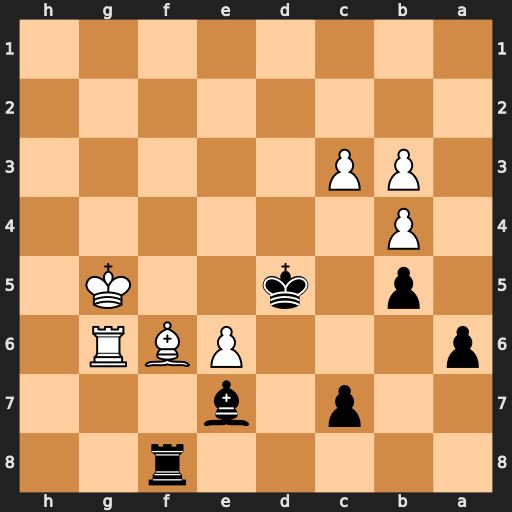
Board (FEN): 5r2/2p1b3/p3PBR1/1p1k2K1/1P6/1PP5/8/8
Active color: b
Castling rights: -
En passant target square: -
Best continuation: Rxf6 Rxf6 Ke5 Kg6 Bxf6